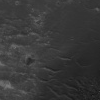
Atmospheric dust classification: not_dusty